Fundus camera: zeiss
Shooting center: fovea
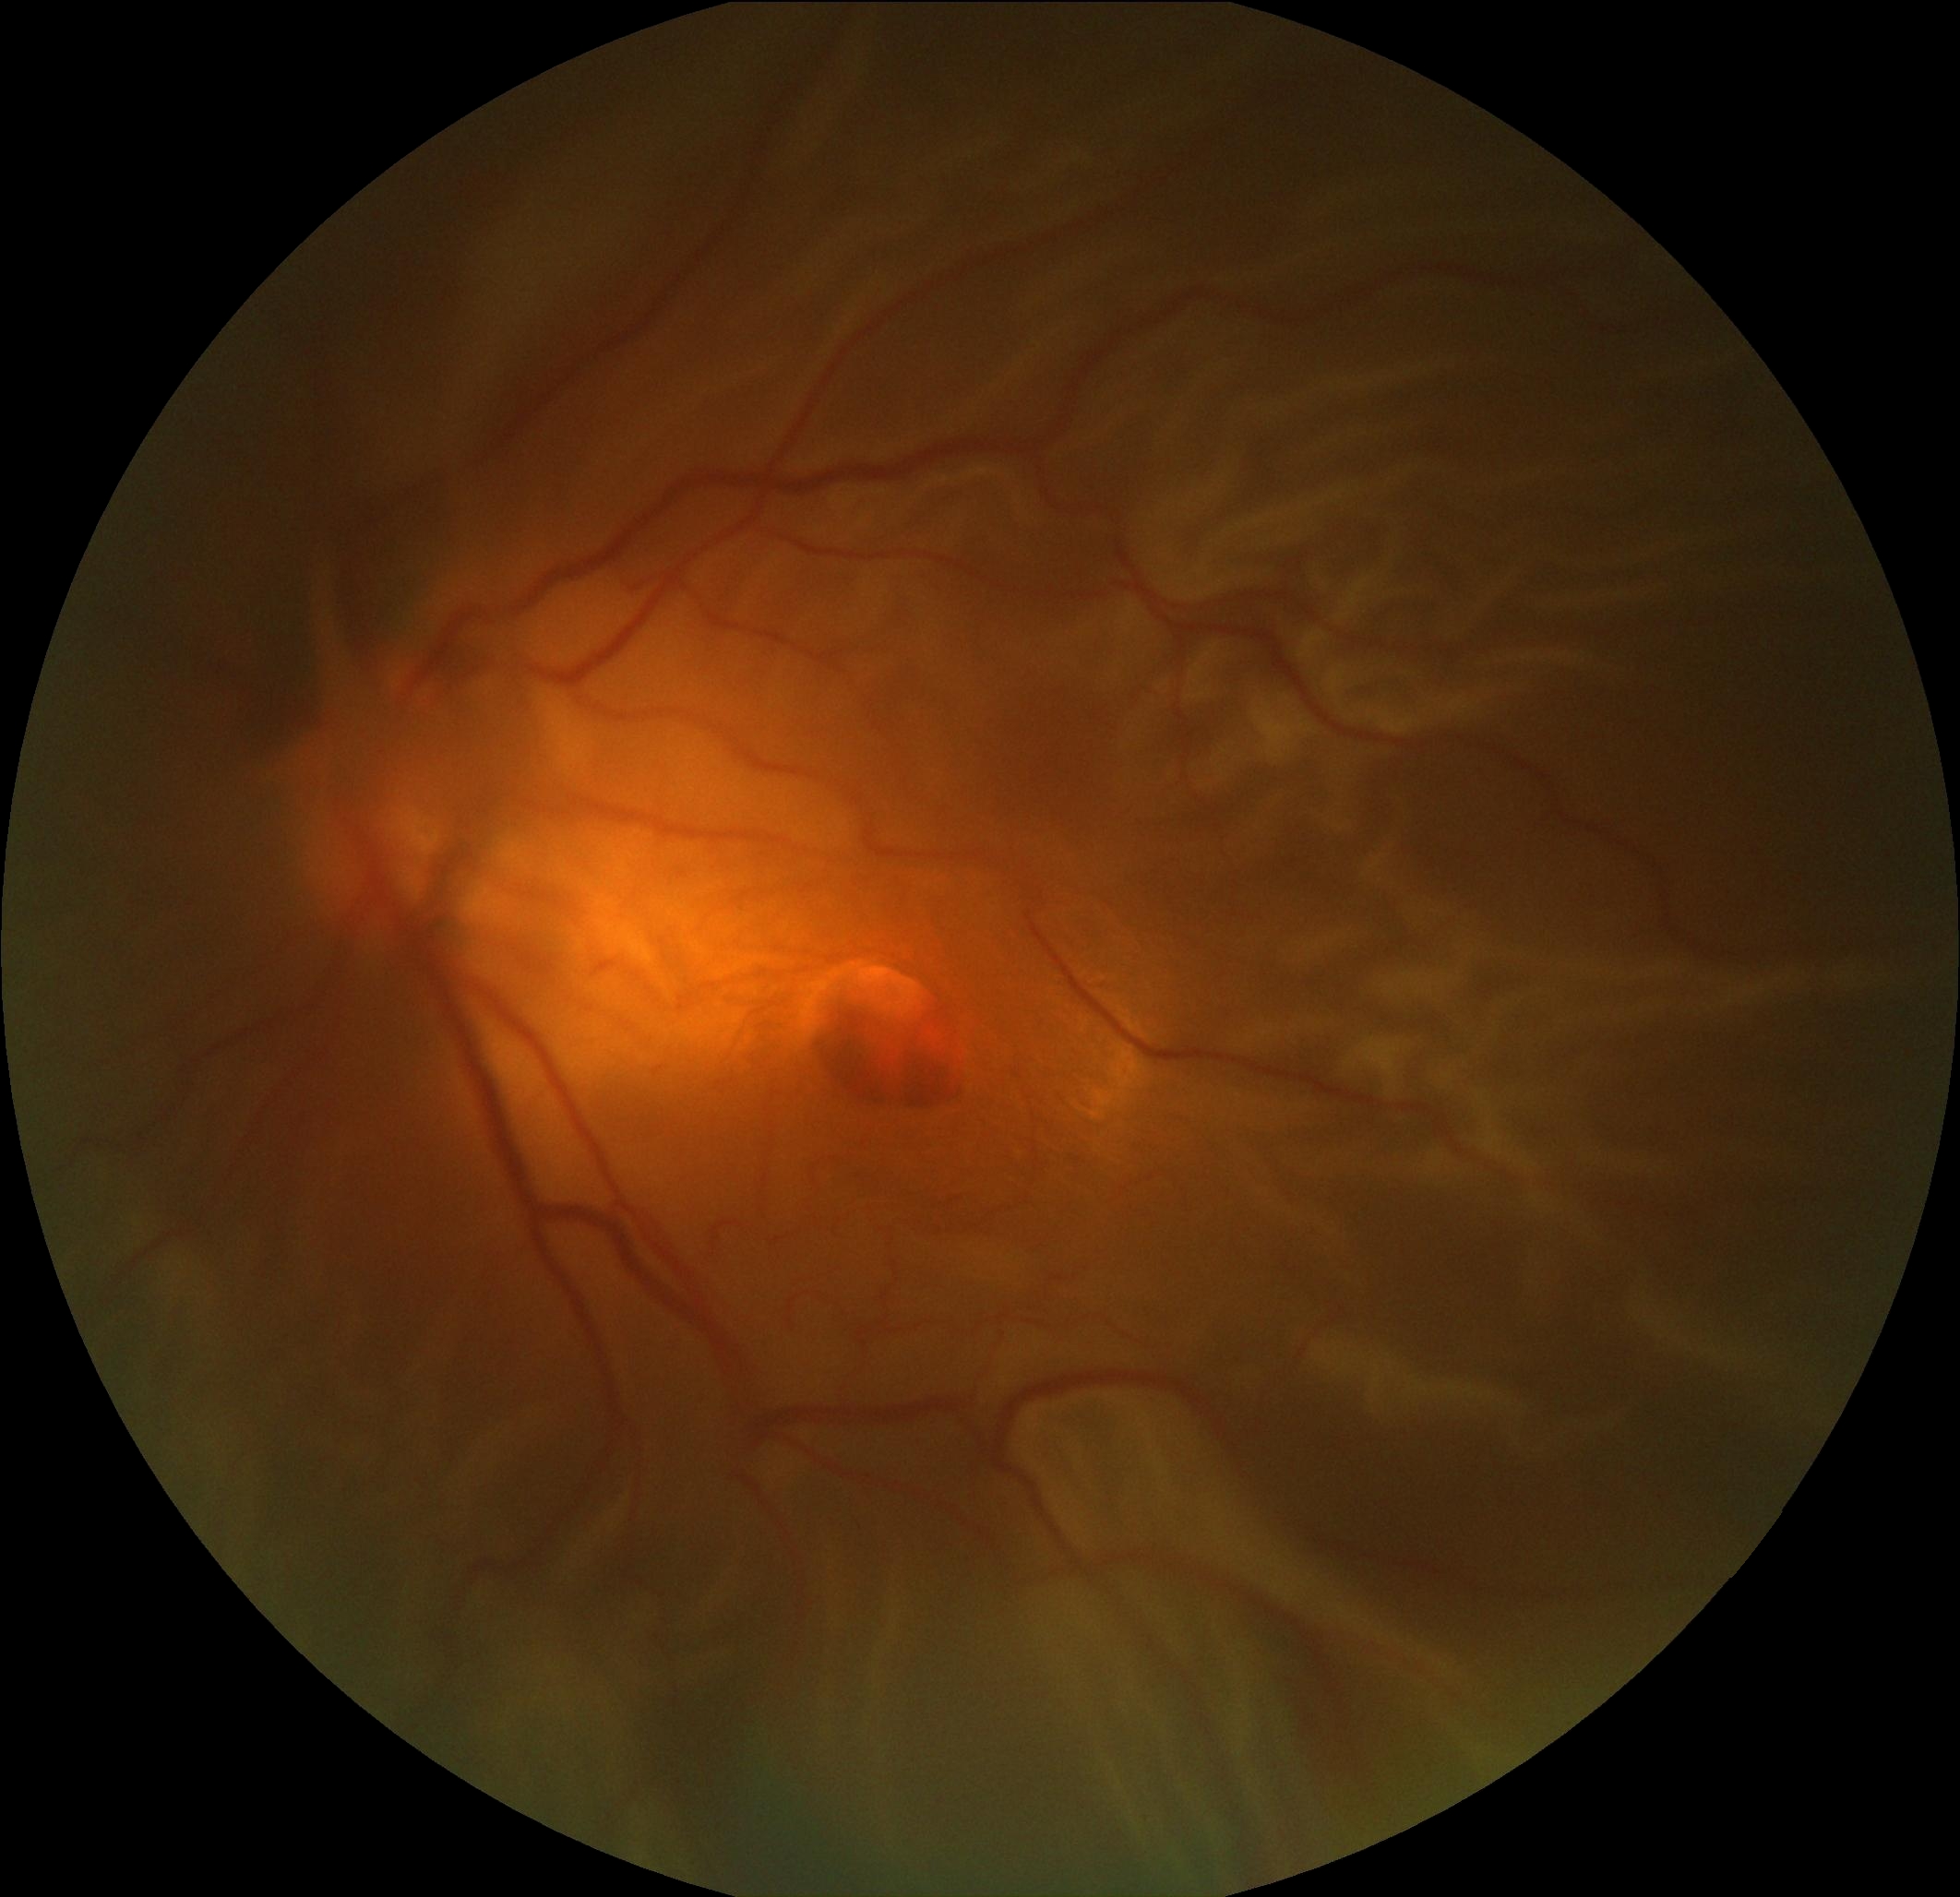
Pathologic myopia: yes
Patchy retinal atrophy: absent
Retinal detachment: present